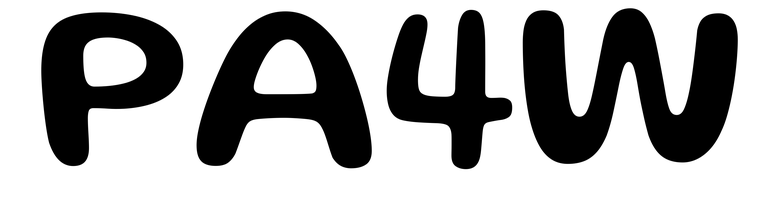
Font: Gluten_Medium